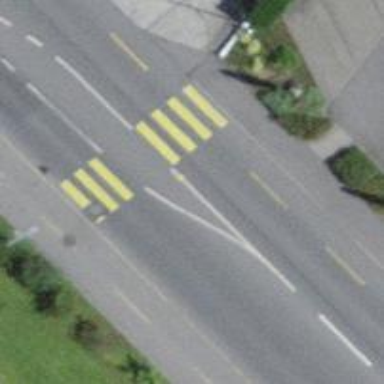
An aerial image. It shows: Uncontrolled zebra crossing with notable zebra markings.